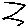
Label: zigzag